Question: How can I shorten text in select using jQuery/JS? For example in the following select I want to display only letter 'G':

In contrast to: <URL> I want shorten only selected text not all options in popup list.
I found where the problem was. SELECT element (in the figure) was located in a footer 'TH' of table, which had 'word-wrap:break-word;'. So this option was inherited from 'TH'.
So finally I've chosen Volkan Ulukut's solution with normal wrapping:
'''
<select id="currencies" name="currencies" style="max-width:35px; word-wrap: normal;">
'''
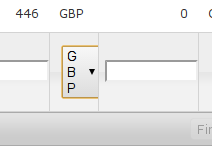
Answer: I am not sure if I correctly understood what you want to do, but if you want to shorten the option's text directly, here's what you can do:
'''
$('#your-select option').text(function (i, text) {
return text[0]; //shorten text to the first letter
});
'''
If you simply want to change it visually you can put a specific width on your select element using 'max-width'.